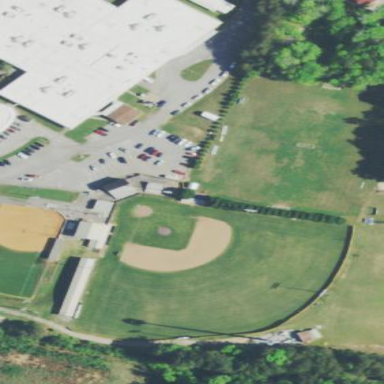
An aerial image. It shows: Baseball pitch for leisure land activities.